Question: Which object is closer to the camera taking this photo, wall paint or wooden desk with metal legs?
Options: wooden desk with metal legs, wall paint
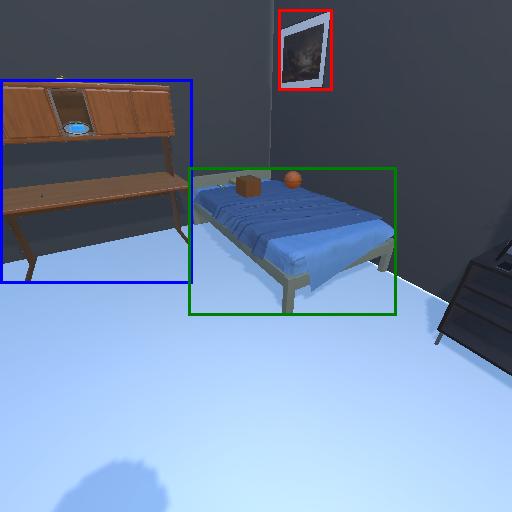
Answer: wooden desk with metal legs